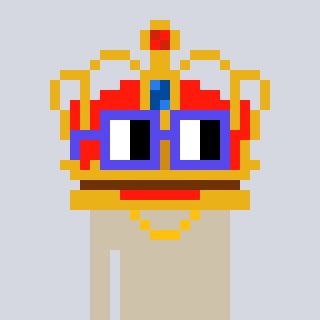
a pixel art character with square blue glasses, a crown-shaped head and a bege-colored body on a cool background